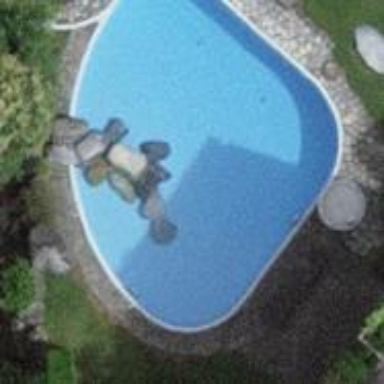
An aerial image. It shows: Outdoor swimming pool on leisure land.